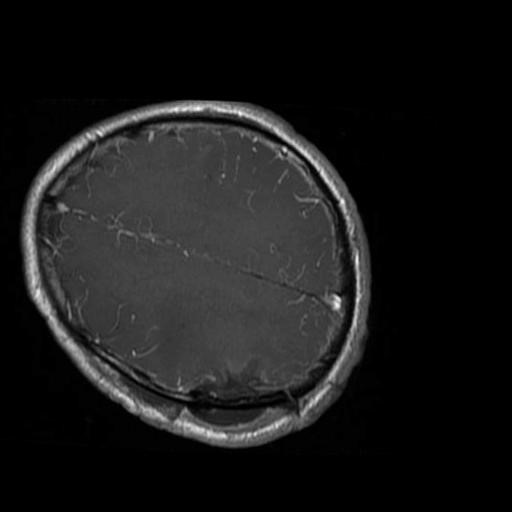
Label: brain_glioma